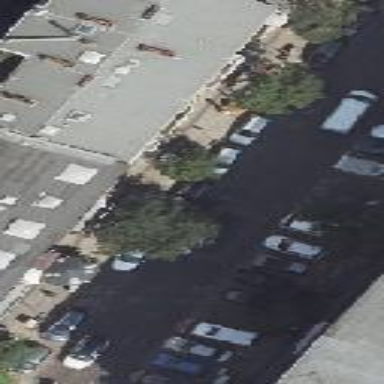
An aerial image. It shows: Street side parking area with sett surface.